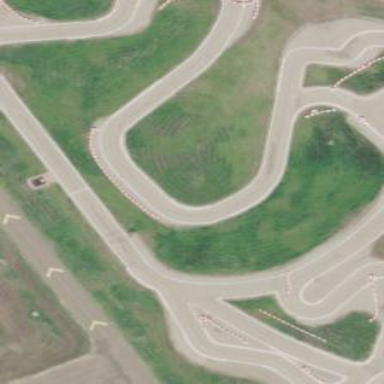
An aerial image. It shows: Motor sport raceway.